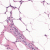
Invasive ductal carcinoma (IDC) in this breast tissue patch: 1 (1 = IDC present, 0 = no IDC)